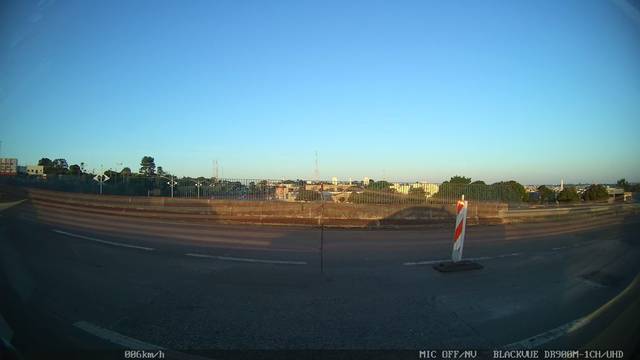
Region: Brazil
Coordinates: -20.803, -49.356